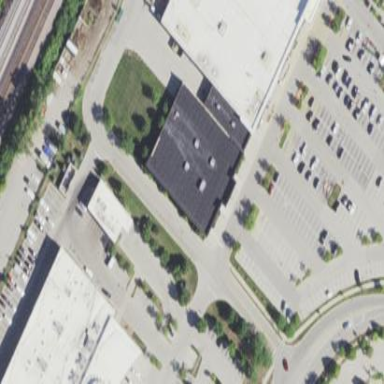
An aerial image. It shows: Retail building.